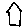
Label: house